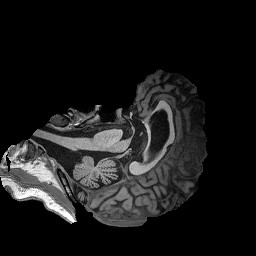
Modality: T1w
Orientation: axial
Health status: healthy